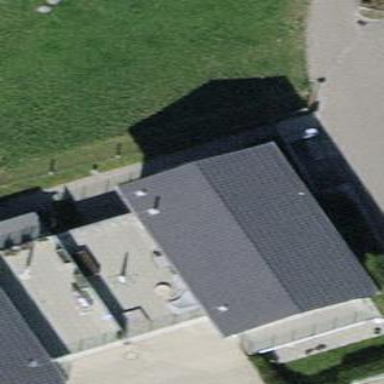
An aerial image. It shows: Detached building with gabled roof.